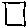
Label: square